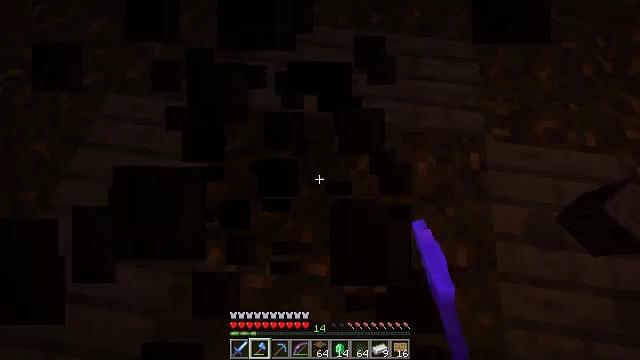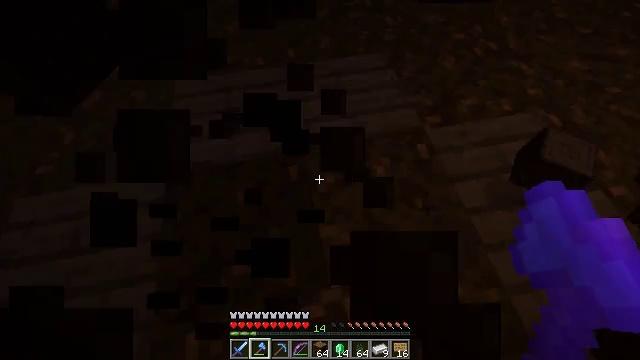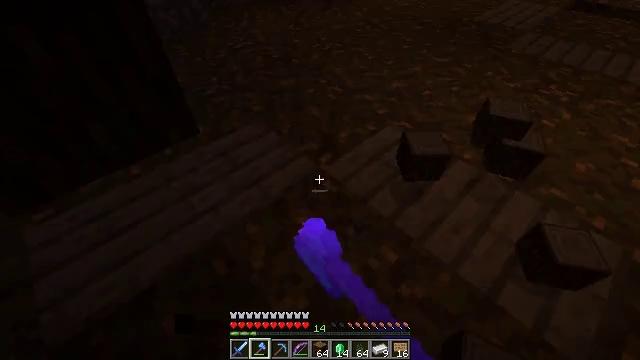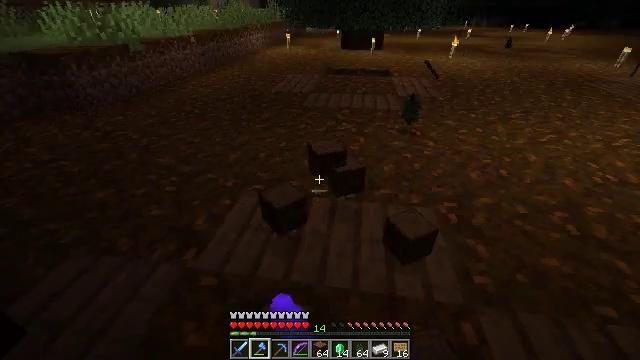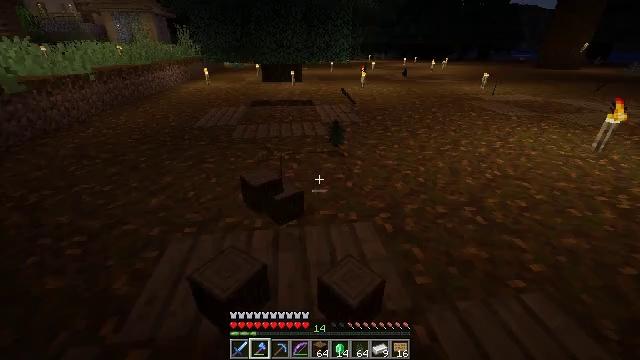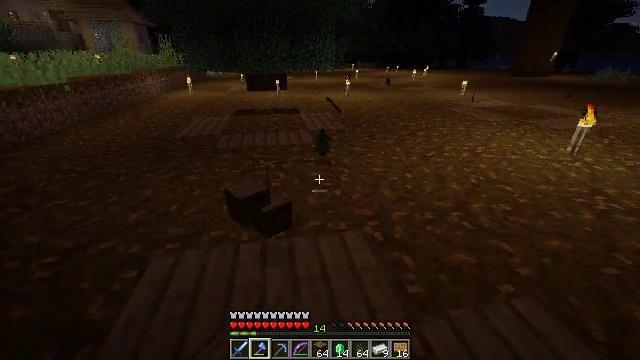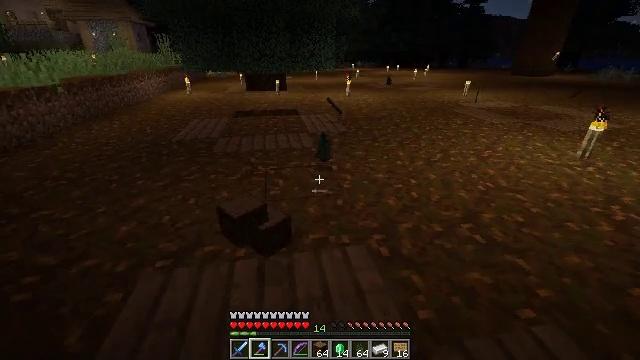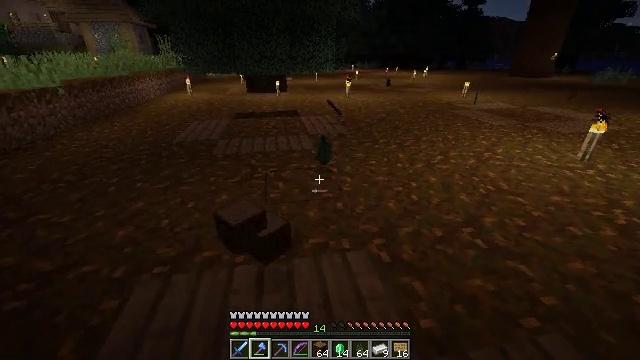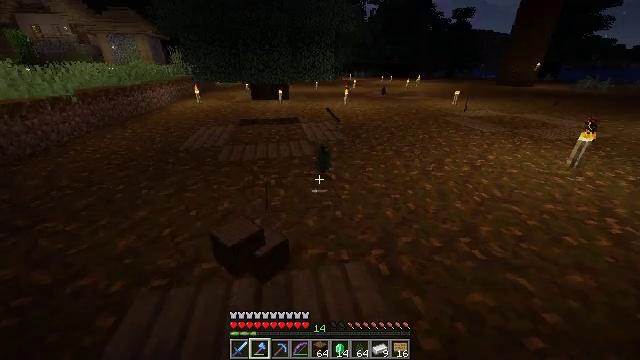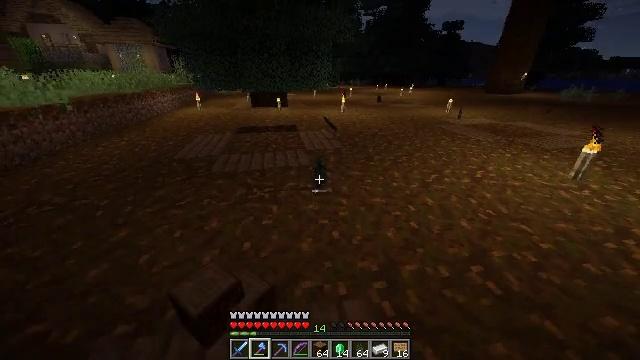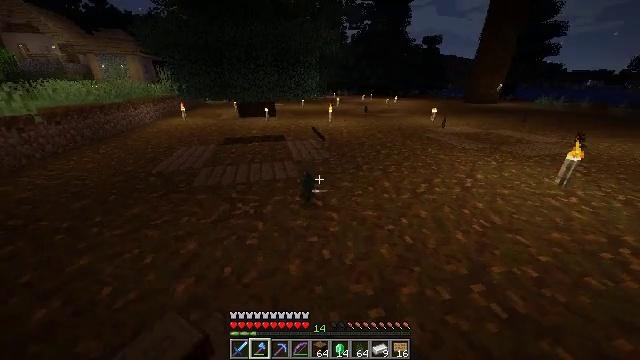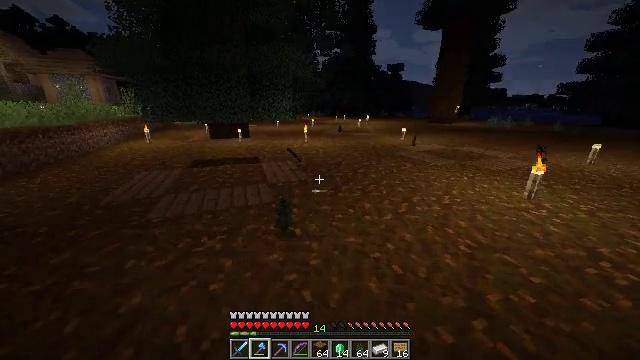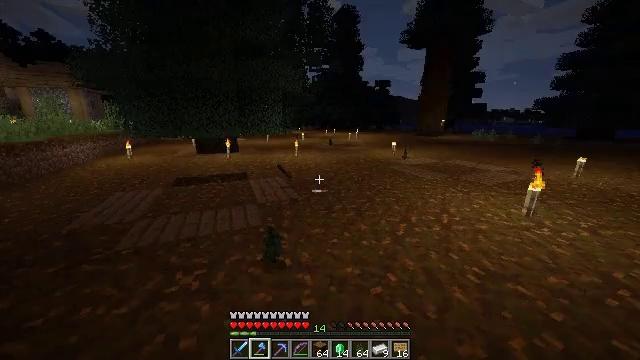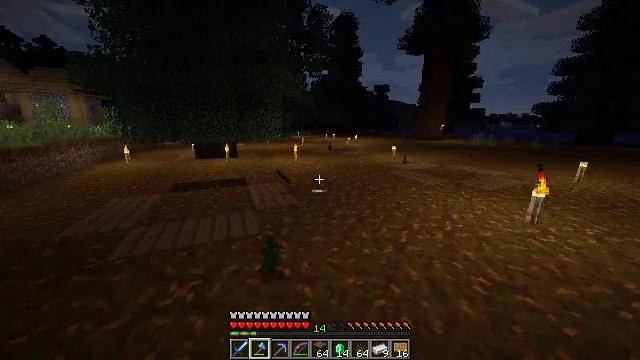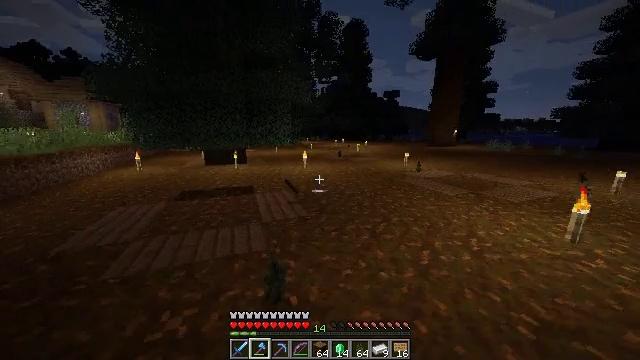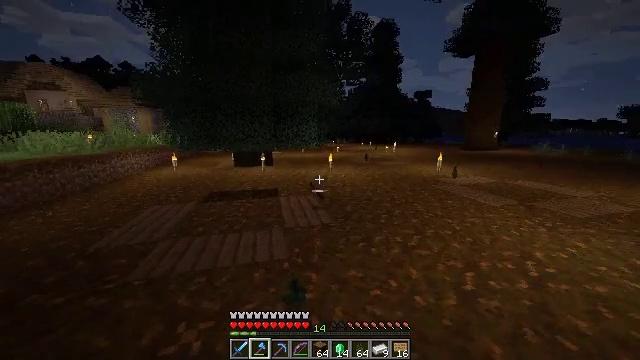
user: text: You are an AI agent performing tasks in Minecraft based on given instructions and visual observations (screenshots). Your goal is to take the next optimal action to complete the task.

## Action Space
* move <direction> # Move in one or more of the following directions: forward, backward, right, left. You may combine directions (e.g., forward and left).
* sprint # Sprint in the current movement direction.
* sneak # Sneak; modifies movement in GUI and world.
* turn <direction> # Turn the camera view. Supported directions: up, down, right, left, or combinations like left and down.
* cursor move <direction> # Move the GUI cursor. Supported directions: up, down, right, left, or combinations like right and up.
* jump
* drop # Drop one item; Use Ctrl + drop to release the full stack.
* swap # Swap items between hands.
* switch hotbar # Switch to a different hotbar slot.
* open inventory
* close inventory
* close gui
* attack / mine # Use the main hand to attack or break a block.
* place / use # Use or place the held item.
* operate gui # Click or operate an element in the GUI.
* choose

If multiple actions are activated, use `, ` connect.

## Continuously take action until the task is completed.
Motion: motion action
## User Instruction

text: Remove an oak sign from the inventory.
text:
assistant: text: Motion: turn right and up, attack / mine
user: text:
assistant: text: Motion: turn right and up
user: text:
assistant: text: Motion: turn right and up
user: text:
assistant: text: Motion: turn right and up
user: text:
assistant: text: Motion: move forward, turn right and up
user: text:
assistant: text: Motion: move forward, sprint
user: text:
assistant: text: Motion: move forward, sprint
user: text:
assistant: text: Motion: move forward, sprint
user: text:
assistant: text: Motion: move forward, sprint
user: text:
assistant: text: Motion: move forward, sprint, turn right and up
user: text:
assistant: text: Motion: move forward, sprint, turn right and up
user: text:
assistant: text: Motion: move forward, sprint, turn right and up
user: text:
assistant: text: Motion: move forward, sprint, turn up
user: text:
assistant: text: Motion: move forward, sprint, turn left and up
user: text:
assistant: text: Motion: move forward, sprint, turn left
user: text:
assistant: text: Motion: move forward, sprint, turn left
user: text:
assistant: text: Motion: move forward, sprint, turn left
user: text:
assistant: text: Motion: move forward, sprint, turn left
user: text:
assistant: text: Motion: move forward, sprint
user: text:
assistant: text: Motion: move forward, sprint
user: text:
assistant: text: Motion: move forward, sprint
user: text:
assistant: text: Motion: move forward, sprint, turn left
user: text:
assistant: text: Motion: move forward, sprint, turn left and down
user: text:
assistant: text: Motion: move forward, sprint, turn left
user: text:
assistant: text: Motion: move forward, sprint, turn left
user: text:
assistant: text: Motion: move forward and move right, sprint, turn left
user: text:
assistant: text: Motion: move forward and move right, sprint, turn left and up
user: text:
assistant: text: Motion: move forward and move right, sprint, turn left
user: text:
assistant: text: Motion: move forward and move right, sprint, turn left
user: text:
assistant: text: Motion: move forward, sprint, turn left